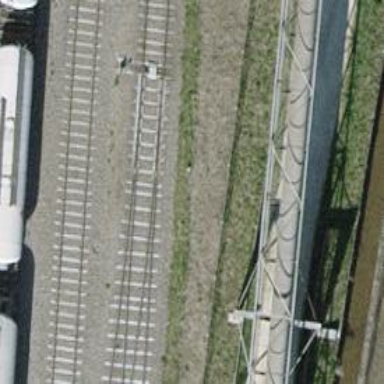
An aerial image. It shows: Single railway siding track.